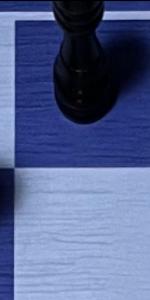
Label: Empty